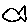
Label: fish